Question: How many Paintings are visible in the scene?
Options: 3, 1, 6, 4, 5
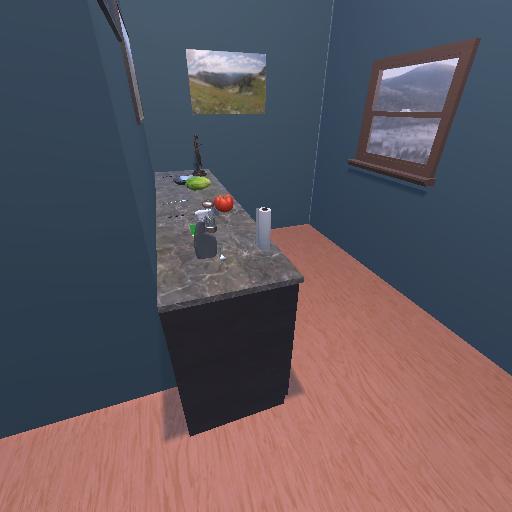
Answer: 3